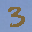
Label: 3